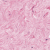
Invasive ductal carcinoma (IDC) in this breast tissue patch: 0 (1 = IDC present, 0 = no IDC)